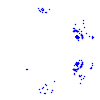
Particle: pion